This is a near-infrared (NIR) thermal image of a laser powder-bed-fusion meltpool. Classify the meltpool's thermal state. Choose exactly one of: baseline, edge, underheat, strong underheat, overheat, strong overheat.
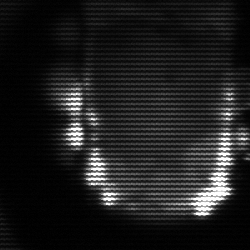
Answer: baseline